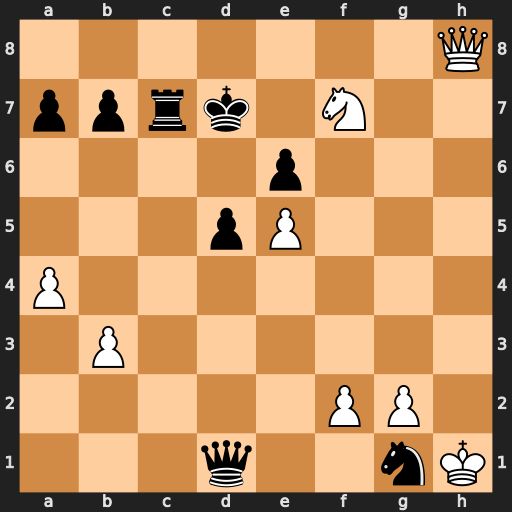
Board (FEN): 7Q/pprk1N2/4p3/3pP3/P7/1P6/5PP1/3q2nK
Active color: w
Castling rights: -
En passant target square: -
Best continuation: Qd8+ Kc6 Qd6#